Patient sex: F
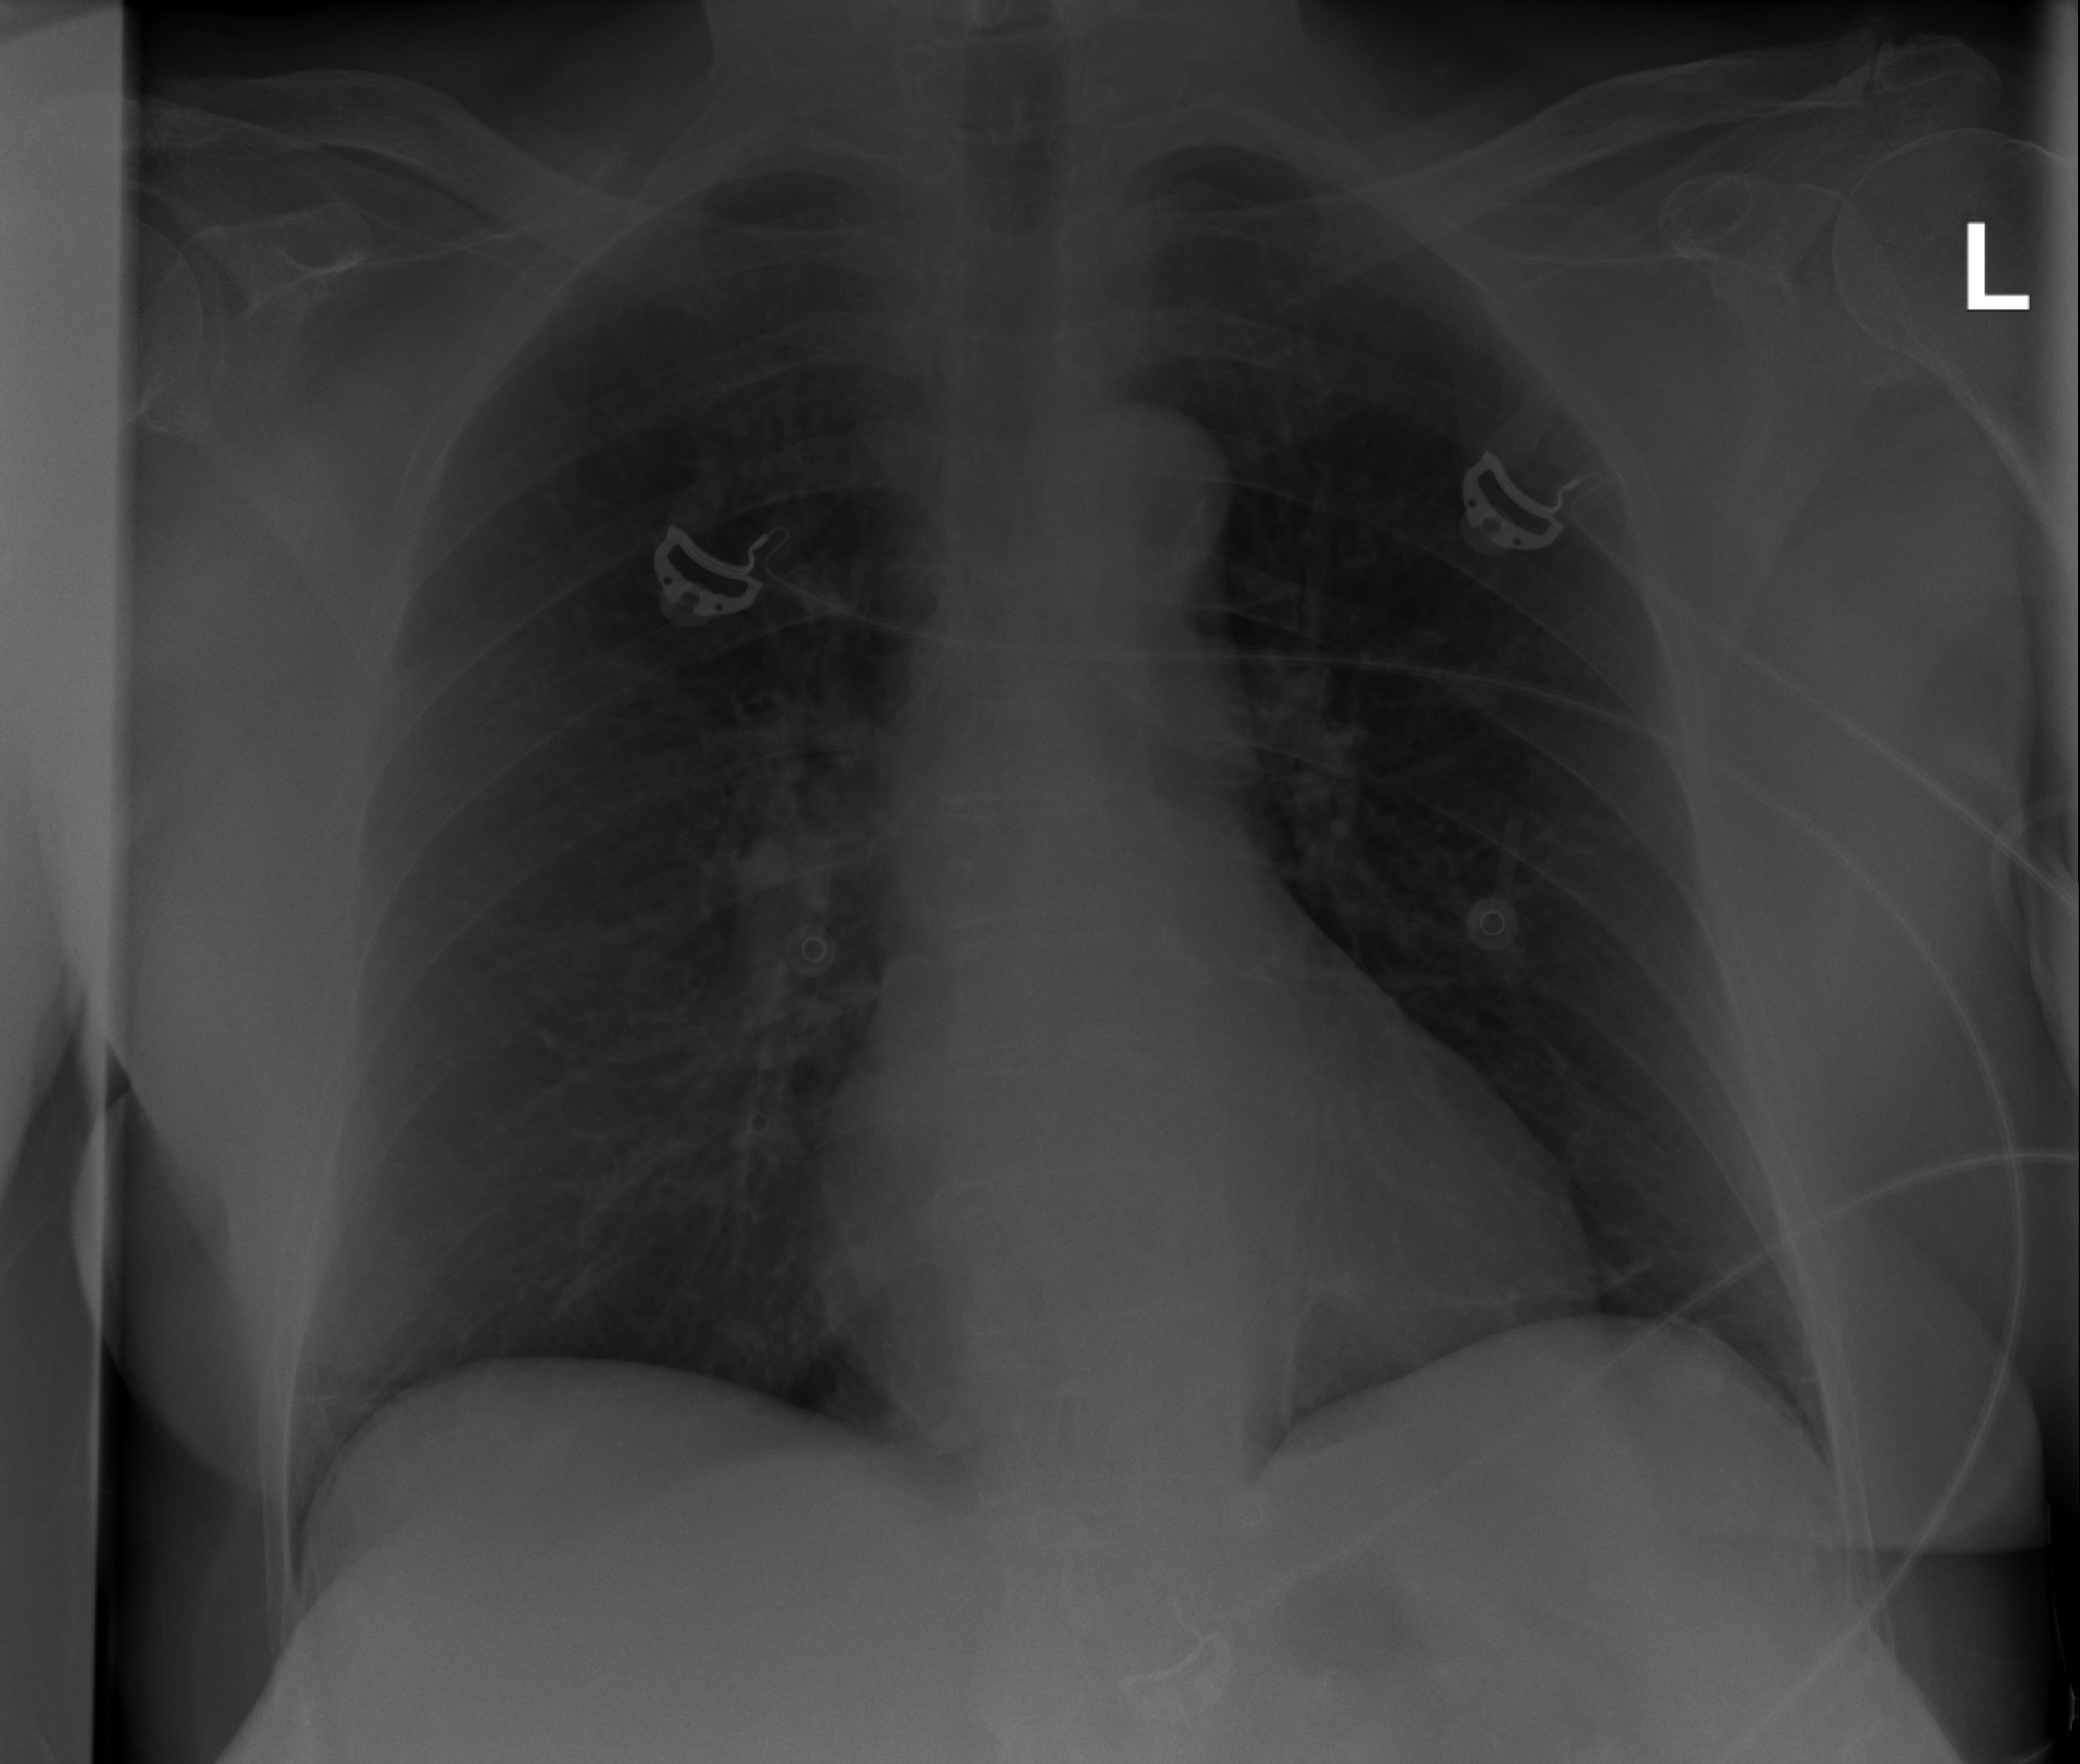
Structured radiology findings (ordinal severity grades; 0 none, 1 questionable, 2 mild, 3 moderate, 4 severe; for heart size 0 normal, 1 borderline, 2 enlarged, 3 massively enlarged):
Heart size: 0
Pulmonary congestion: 0
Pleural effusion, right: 0
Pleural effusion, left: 0
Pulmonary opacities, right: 0
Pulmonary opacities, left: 0
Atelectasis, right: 0
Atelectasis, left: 2